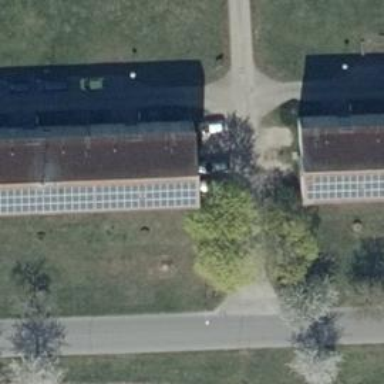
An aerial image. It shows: Solar photovoltaic panel generator producing electricity in small installation.